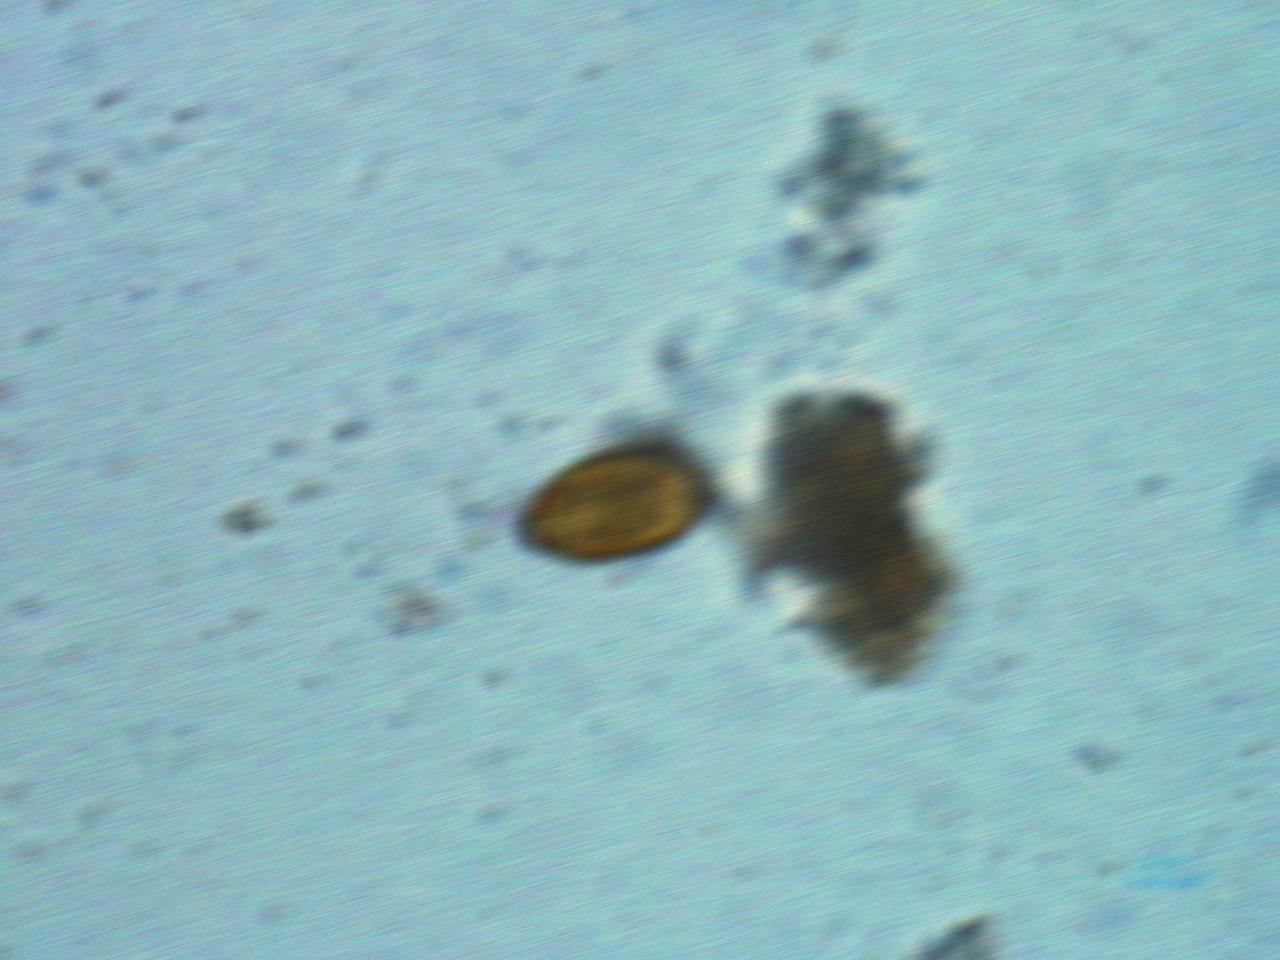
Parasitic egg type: Trichuris trichiura